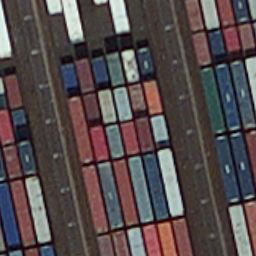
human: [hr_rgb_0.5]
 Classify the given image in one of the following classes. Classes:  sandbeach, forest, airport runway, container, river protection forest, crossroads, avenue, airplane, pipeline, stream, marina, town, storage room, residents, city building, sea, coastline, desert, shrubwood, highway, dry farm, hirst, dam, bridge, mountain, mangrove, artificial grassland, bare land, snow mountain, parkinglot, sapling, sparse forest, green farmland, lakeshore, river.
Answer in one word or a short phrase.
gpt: container